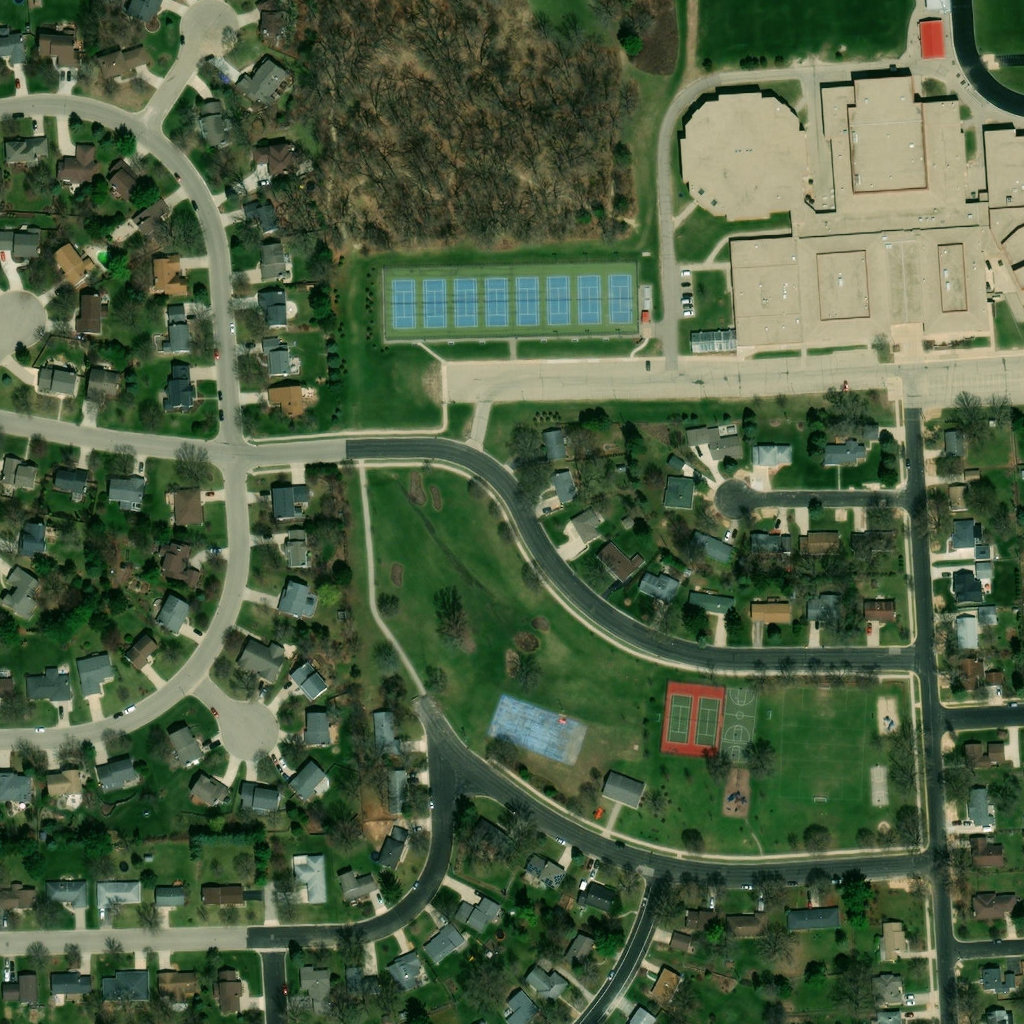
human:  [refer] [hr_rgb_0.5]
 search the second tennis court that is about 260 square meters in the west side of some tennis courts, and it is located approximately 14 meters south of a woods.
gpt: <box>[[41, 27, 43, 32, 0]]</box>